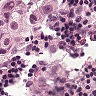
Metastatic tissue present: yes